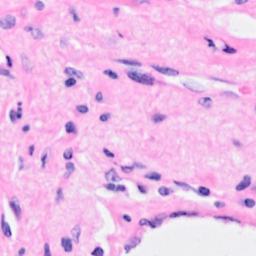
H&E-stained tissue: Breast